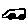
Label: car